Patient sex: M
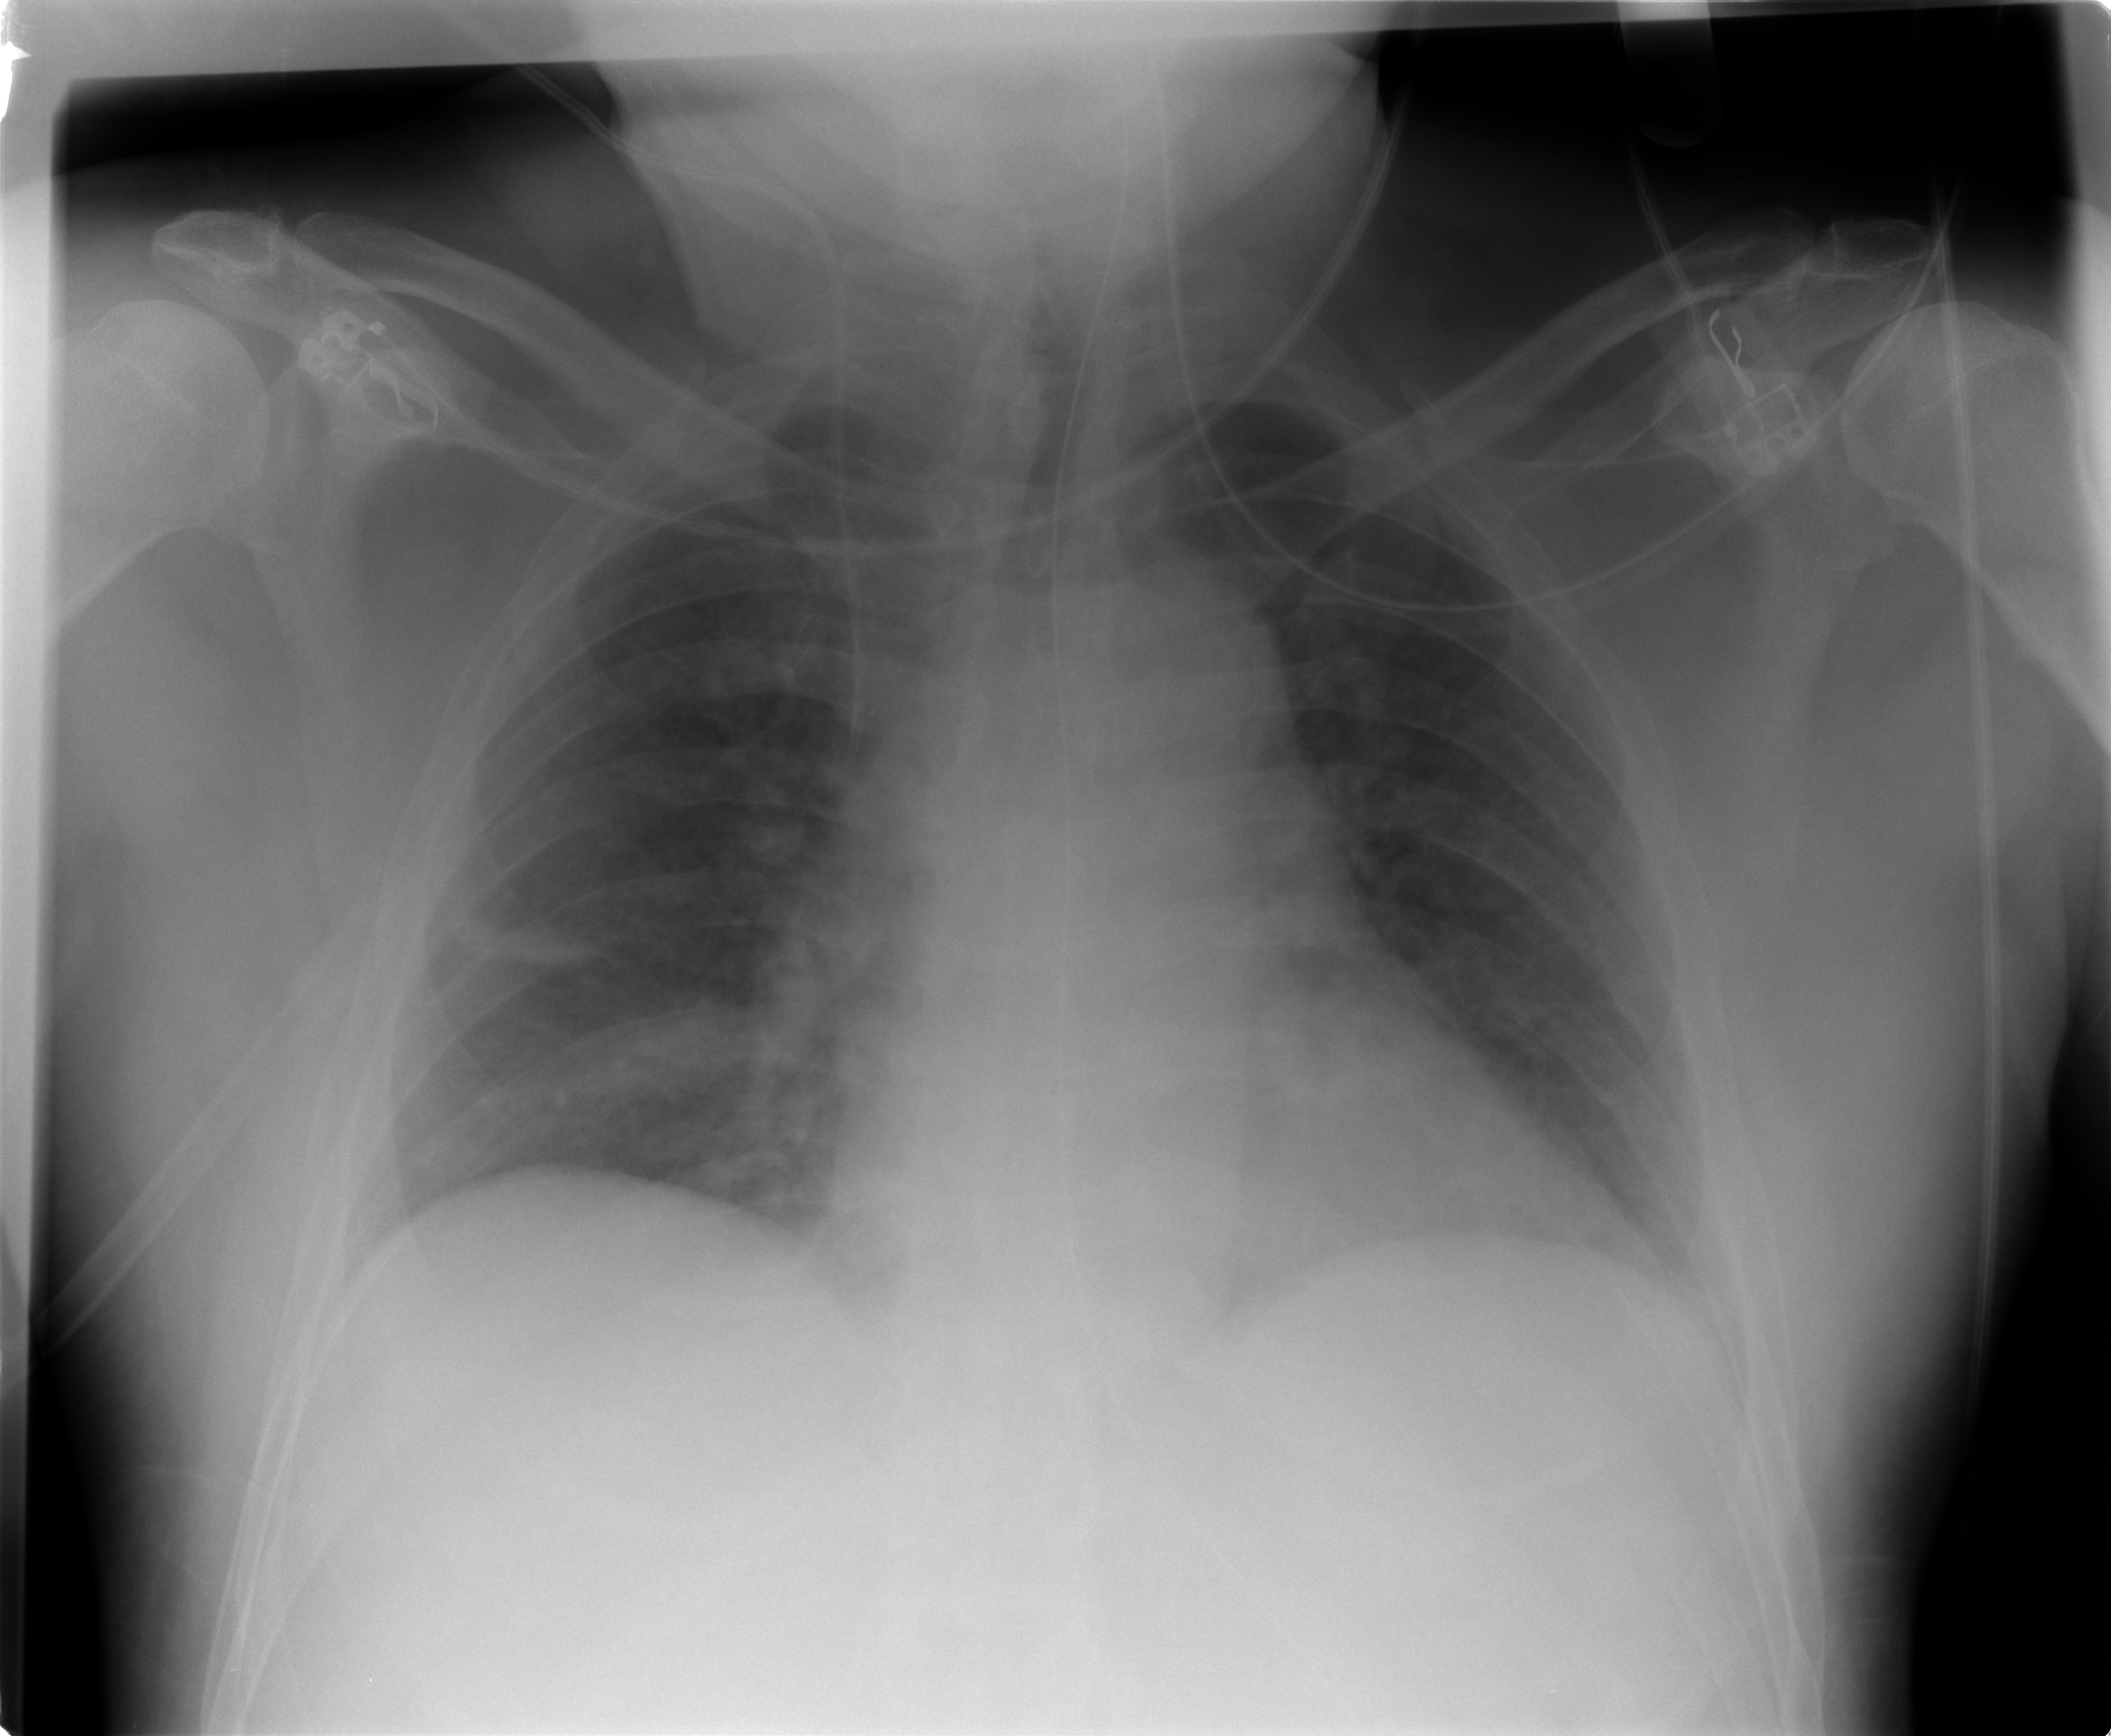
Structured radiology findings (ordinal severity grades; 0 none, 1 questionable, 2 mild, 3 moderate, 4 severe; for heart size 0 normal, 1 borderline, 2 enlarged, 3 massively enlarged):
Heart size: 0
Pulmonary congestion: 2
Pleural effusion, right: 0
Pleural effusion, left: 0
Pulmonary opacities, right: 0
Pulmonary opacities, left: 0
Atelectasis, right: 2
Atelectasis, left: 0